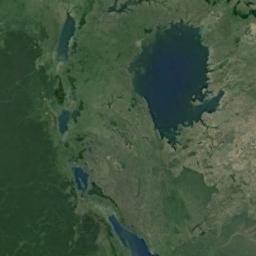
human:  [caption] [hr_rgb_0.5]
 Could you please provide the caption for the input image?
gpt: A lot of trees are around the lake .

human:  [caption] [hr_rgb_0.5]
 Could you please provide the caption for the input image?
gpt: There is a path over the lake in the picture .

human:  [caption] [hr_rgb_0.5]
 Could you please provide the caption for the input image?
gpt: On the ground with green vegetation, There is a long strip and an almost elliptical blue lake .

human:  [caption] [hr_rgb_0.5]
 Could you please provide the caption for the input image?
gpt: Some lakes of different sizes lie on a plain covered with vegetation and the water is blue .

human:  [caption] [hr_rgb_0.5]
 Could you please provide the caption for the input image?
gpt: There are green forests and meadows around the lake .